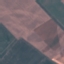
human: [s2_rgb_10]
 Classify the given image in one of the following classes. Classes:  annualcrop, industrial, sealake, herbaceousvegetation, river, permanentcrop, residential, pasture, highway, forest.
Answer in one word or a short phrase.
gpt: AnnualCrop